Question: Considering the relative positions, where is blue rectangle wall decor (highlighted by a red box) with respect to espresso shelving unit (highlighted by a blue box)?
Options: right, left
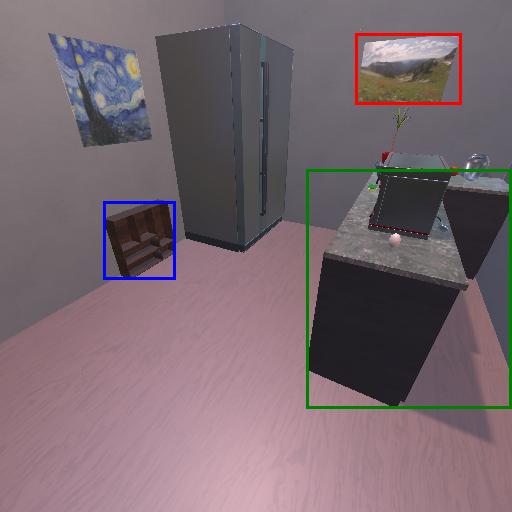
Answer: right